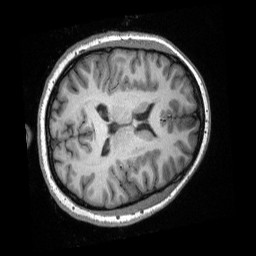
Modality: T1w
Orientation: axial
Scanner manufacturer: siemens
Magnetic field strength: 3 T
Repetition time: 2.3 s
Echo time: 0.00308 s